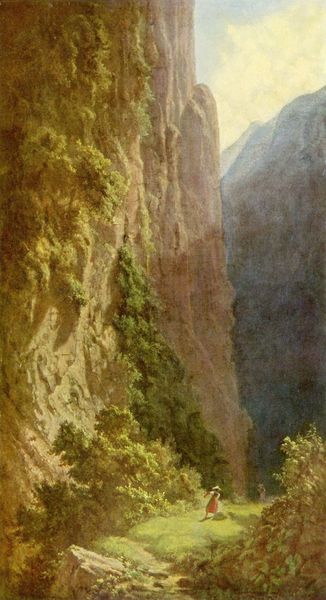
Titel: Mäherinnen im Gebirge
Künstler: Carl Spitzweg
Institution: Privatsammlung
Schlagwörter: baum, berg, blau, dunkel, felsen, gemälde, gestein, himmel, mann, schatten, wolken, bäume, grün, landschaft, menschen, mädchen, braun, frau, hell, hintergrund, hut, kleid, licht, gras, rot, weg, wiese, wolke, malerei, meschen, rock, wand, mensch, stein, steine, gräser, hügel, natur, weide, busch, büsche, gebüsch, pfad, sonne, sträucher, kind, klassizismus, pflanzen, tal, wald, kinder, ranken, deutschland, laufen, berge, fels, felswand, gebirge, gipfel, hang, steilhang, nebel, landschaftsmalerei, schlucht, steil, friedrich, romantik, hoch, klippe, kante, spitzweg, wandern, moos, lichtung, abgrund, felsig, sonnig, schein, efeu, wanderer, lichtquelle, schäferin, wals, schroff, ebenen, bewuchs, spalt, steilwand, steile, schluch, teif, straucher, spal, weg wald